Aerial crown-view tile of a tropical tree (Barro Colorado Island, Panama), acquired 20250512:
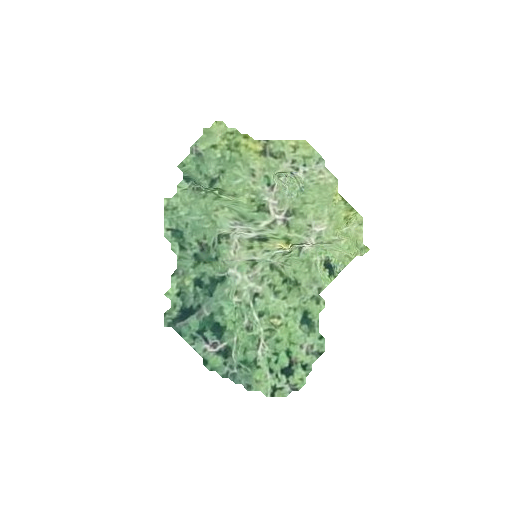
Species: Protium stevensonii
GBIF accepted scientific name: Tetragastris panamensis
Crown area: 55.66 m²